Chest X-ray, AP view. Patient: 63 years old, sex M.
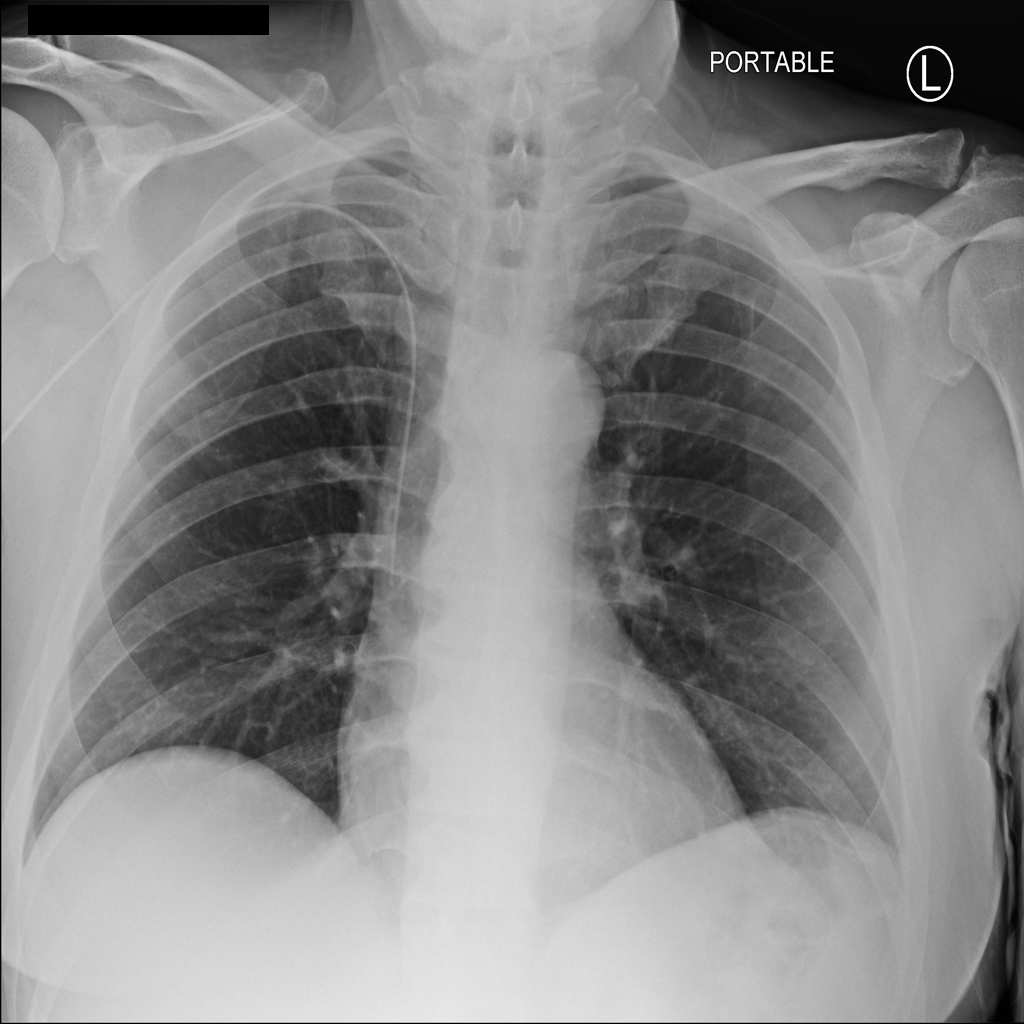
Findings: No Finding